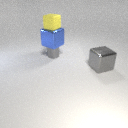
small gray metal cylinder to the left of large gray metal cube